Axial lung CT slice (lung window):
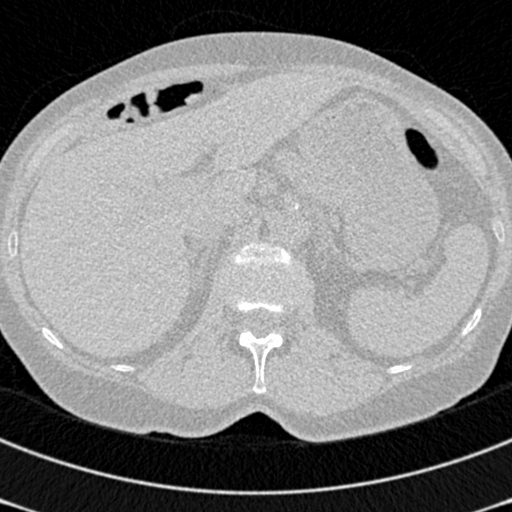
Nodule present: no